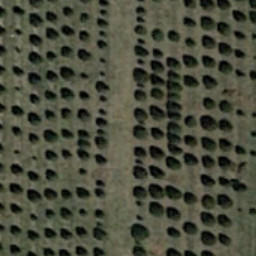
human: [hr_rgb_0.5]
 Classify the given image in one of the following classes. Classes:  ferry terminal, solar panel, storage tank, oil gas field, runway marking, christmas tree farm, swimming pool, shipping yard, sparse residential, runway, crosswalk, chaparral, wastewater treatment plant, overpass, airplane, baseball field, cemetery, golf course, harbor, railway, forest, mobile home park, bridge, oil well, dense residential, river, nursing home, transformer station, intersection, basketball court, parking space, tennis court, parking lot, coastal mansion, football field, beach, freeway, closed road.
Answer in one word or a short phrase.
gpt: christmas tree farm